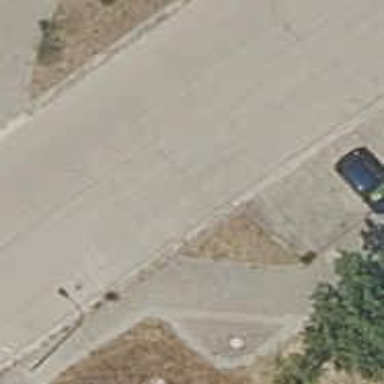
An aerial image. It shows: Bollard barrier.